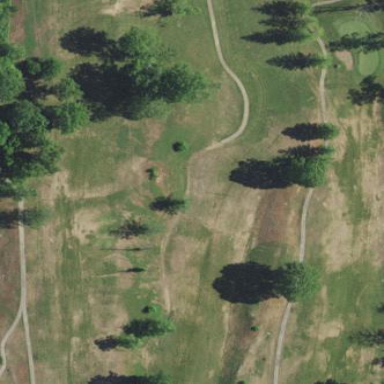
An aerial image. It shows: Golf fairway surrounded by grass.